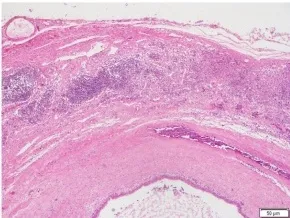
Histopathology showing mixed embryonic cell. A) Lymph node with metastatic cystic neoplasm.
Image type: pathology (h&e)